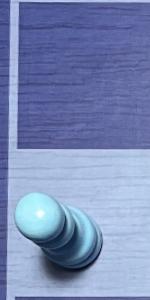
Label: Pawn_White